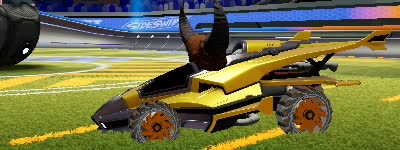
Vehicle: aftershock